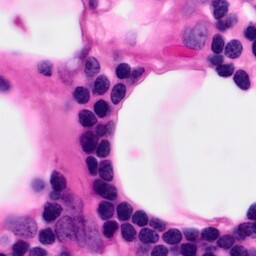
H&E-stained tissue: Pancreatic